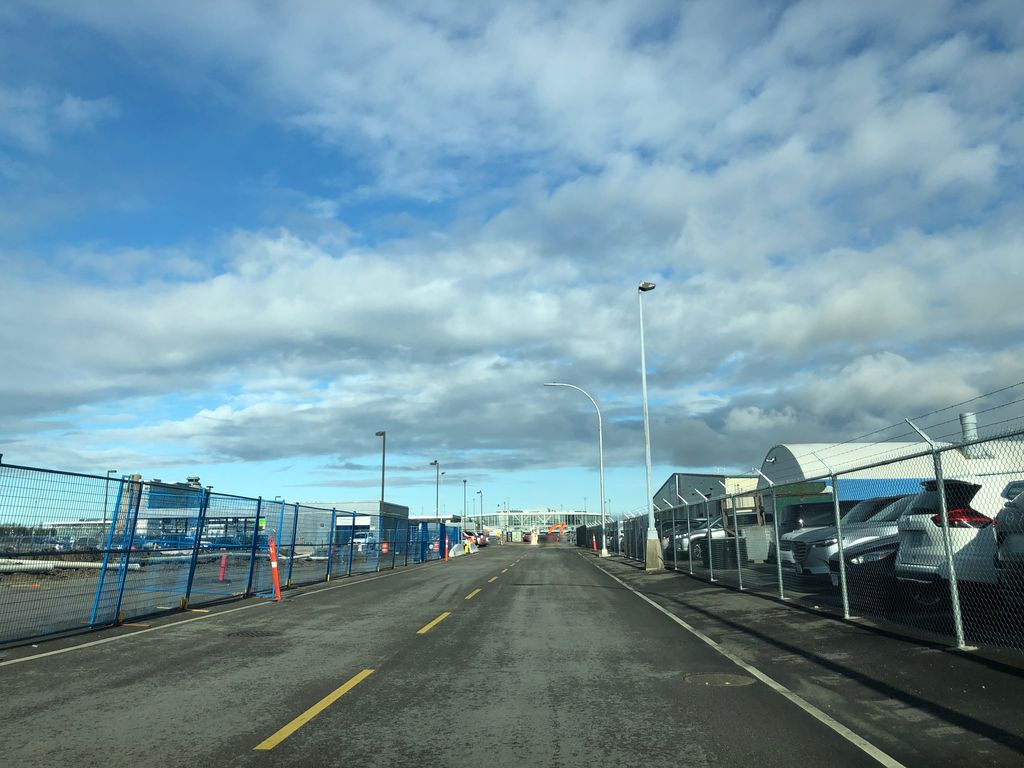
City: vancouver